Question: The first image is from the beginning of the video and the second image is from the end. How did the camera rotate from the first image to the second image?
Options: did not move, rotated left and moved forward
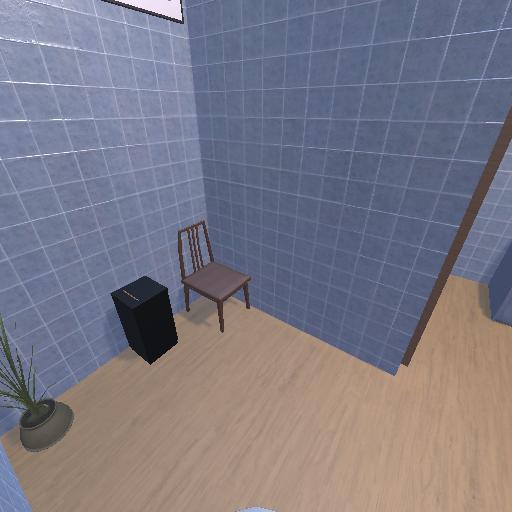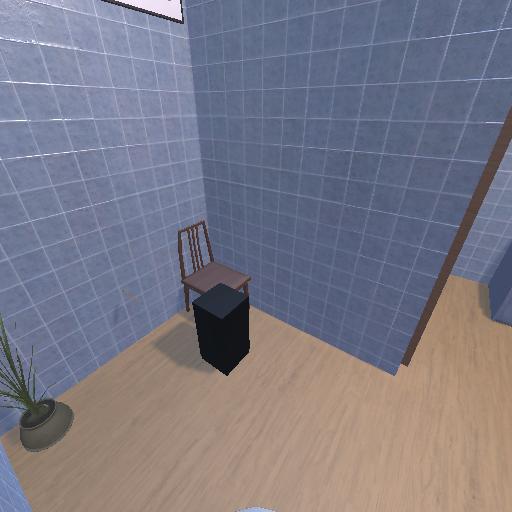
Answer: did not move